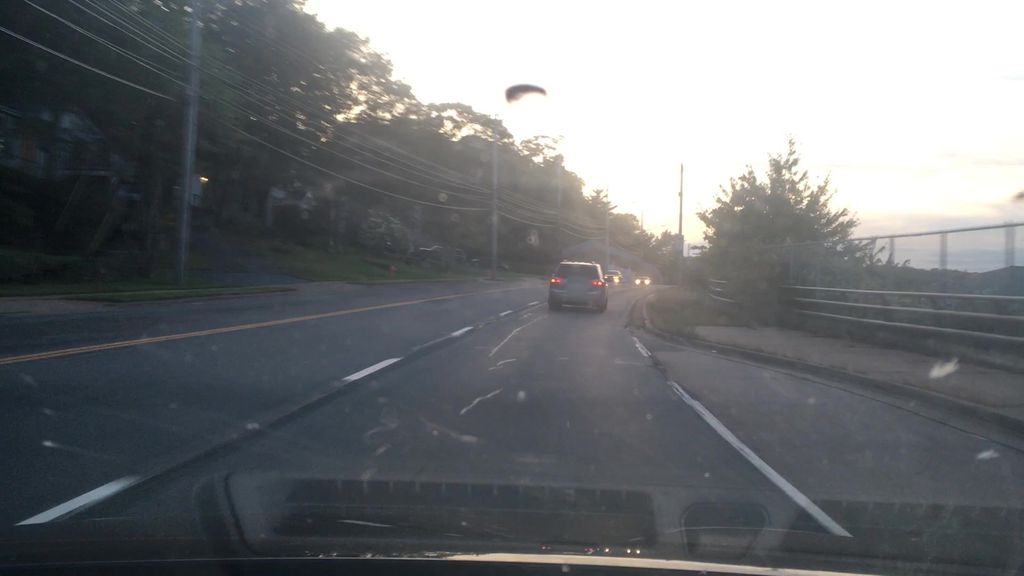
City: halifax